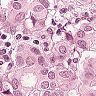
Metastatic tissue present: yes